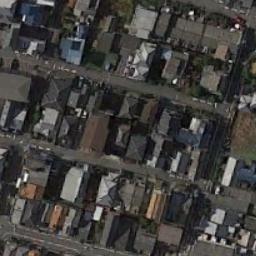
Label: dense_residential